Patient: sex F, age 67
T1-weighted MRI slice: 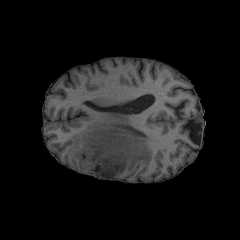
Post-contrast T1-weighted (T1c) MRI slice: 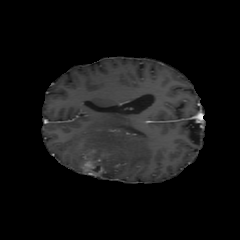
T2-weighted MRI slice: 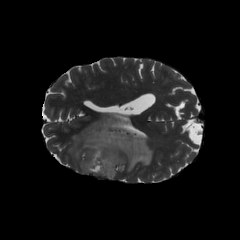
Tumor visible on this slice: yes
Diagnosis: Astrocytoma, IDH-mutant
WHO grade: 4